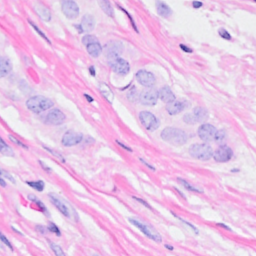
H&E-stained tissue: Breast